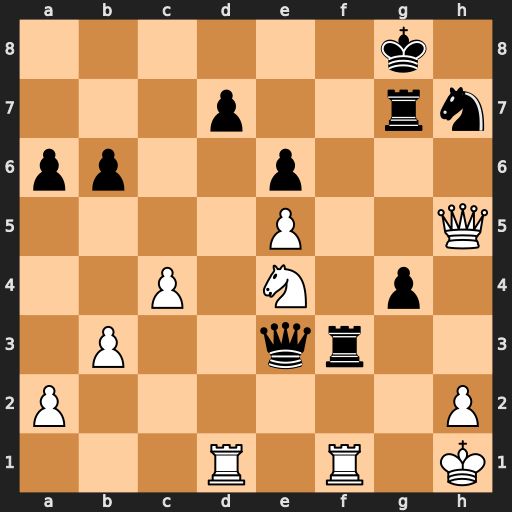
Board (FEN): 6k1/3p2rn/pp2p3/4P2Q/2P1N1p1/1P2qr2/P6P/3R1R1K
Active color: w
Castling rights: -
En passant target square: -
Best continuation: Qe8+ Nf8 Nf6+ Rxf6 Rxf6 Qf3+ Rxf3